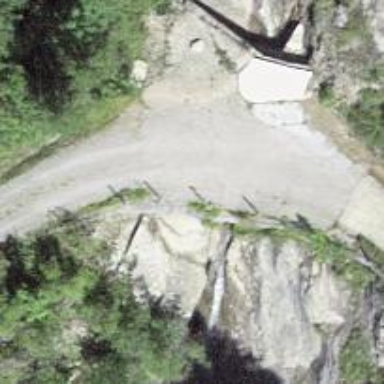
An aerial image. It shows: Culvert tunnel.